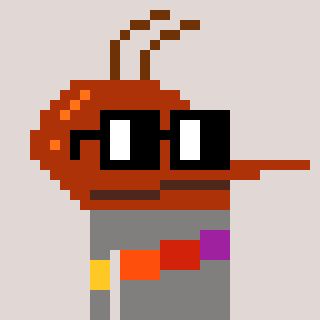
a pixel art character with square black glasses, a mosquito-shaped head and a bluegrey-colored body on a warm background